Interaction volume radius: 10 \u00c5
Interaction volume height: 40 \u00c5
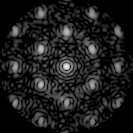
Disorder parameter: 0.3411